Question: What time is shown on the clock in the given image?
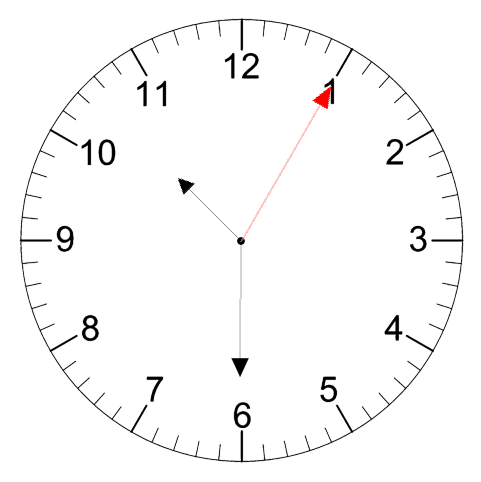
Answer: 10:30:05